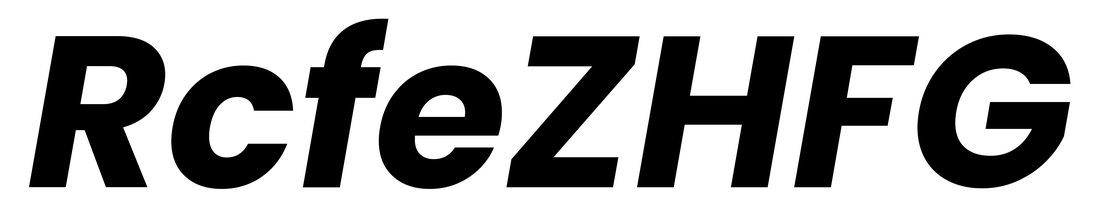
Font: Poppins-BoldItalic